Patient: sex M, age 68
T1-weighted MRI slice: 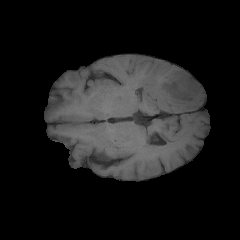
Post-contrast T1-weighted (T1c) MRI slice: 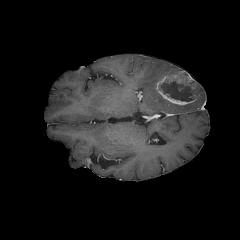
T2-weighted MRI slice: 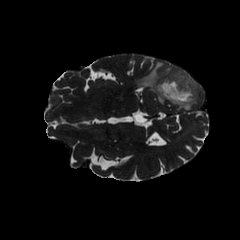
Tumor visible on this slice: yes
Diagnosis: Glioblastoma, IDH-wildtype
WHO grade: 4